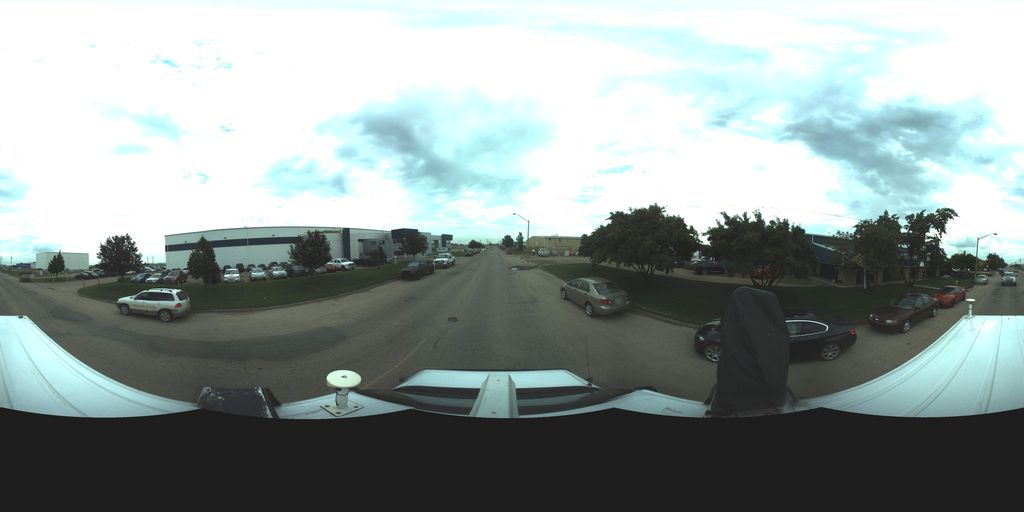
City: saskatoon